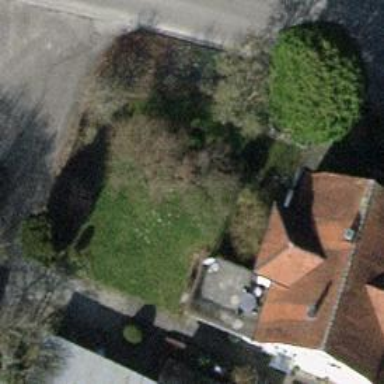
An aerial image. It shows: Detached building.